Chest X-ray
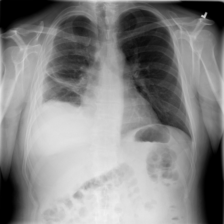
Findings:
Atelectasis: negative
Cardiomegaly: negative
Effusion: negative
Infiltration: negative
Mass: positive
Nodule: negative
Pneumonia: negative
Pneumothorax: negative
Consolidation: negative
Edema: negative
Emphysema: negative
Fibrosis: negative
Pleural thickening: negative
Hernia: negative